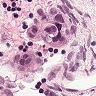
Metastatic tissue present: yes